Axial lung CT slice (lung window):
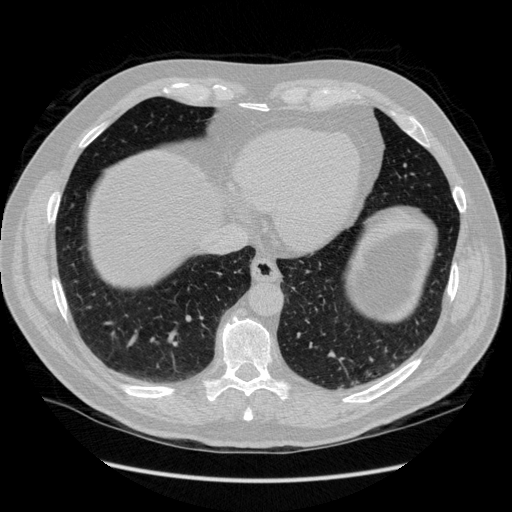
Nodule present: no